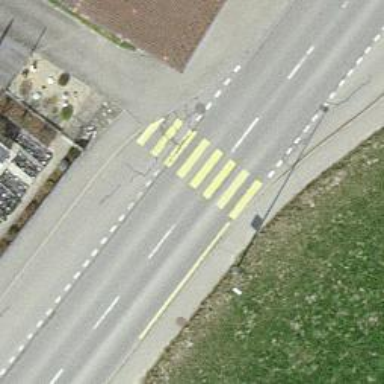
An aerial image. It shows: Zebra crossing on the road.